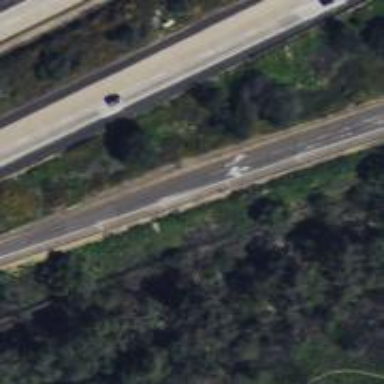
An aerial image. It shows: Motorway link.